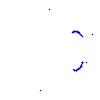
Particle: proton